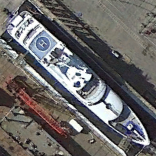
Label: civil